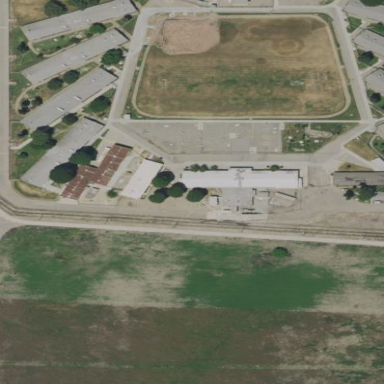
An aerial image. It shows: Prison with surrounding fence.